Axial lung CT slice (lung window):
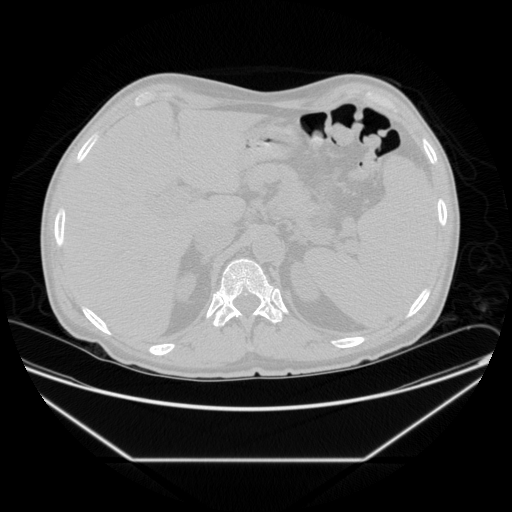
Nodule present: no